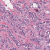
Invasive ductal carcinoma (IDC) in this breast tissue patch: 1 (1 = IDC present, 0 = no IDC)